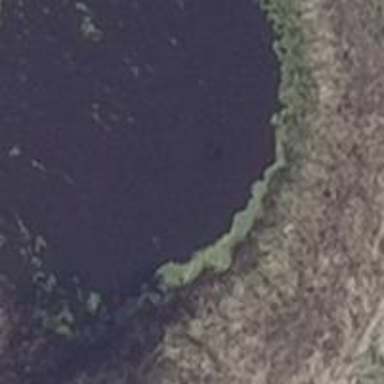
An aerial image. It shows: Pond with natural water.